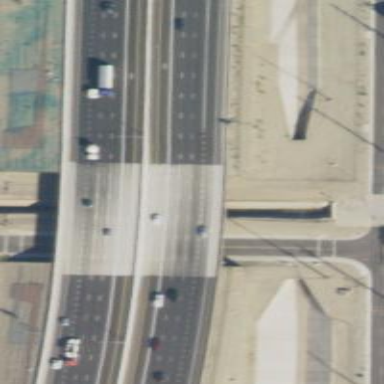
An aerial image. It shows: Bridge that is man-made.